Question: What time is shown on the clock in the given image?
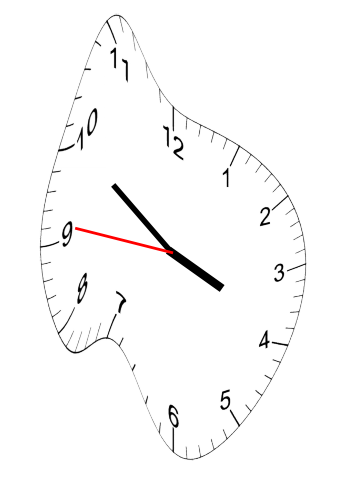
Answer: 03:50:46